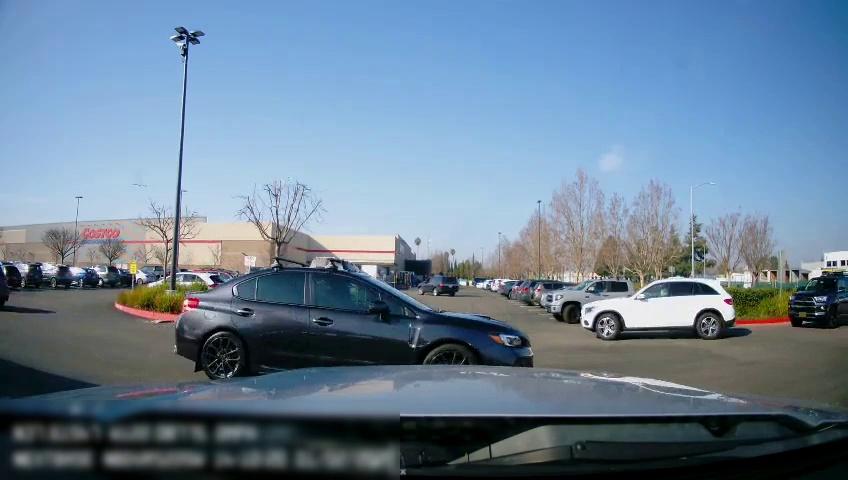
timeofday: Day
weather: Sunny
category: Drivable Space
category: Vehicles | Car
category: Vehicles | SUV
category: Vehicles | SUV
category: Vehicles | SUV
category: Vehicles | SUV
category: Vehicles | Truck
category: Vehicles | SUV
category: Vehicles | SUV
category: Vehicles | SUV
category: Vehicles | SUV
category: Vehicles | SUV
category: Vehicles | Car
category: Vehicles | Car
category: Vehicles | Truck
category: Vehicles | SUV
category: Vehicles | SUV
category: Vehicles | SUV
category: Vehicles | SUV
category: Vehicles | SUV
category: Vehicles | Car
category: Vehicles | Car
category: Traffic | Signs